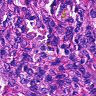
Metastatic tissue present: no